Question: I am trying to set Brush of 5 QGraphicsRectItem by setBrush using QBrush. but it doesn't work. The behavior is confusing as it works in some cases.

The code includes a *.ui which I have created in Qt-Creator. I have added a QGraphiocsView on it.
'''
QGraphicsScene *scene_;
scene_ = new QGraphicsScene(ui->graphicsView);
ui->graphicsView->setScene(scene_);
scene_->setBackgroundBrush(Qt::red);
for (int i=0; i<5; i++)
{
QBrush tmpBrush;
tmpBrush.setColor( QColor(200-i*15, i*15, 50) );
QPen tmpPen;
tmpPen.setColor(Qt::blue); tmpPen.setWidth(2);
QGraphicsRectItem*tmpRect = scene_->addRect( 2, 25*i, 100, 20, tmpPen, tmpBrush );
tmpRect->setPen(tmpPen); tmpRect->setBrush(tmpBrush);
}
'''
I'm coding with QT 5.7 in Ubuntu 16.04.
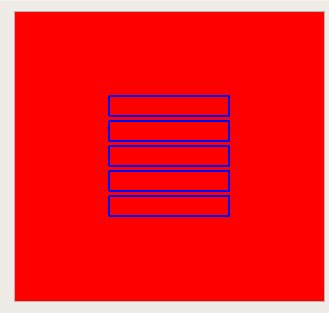
Answer: Your brush has no style :-) Or, perhaps more helpfully, you create a new 'QBrush' with...
'''
QBrush tmpBrush;
'''
That invokes the default constructor whose <URL> states
> Constructs a default black brush with the style Qt::NoBrush (i.e. this
brush will not fill shapes).
So, just change it to...
'''
QBrush tmpBrush(Qt::SolidPattern);
'''
and you should get the desired result.